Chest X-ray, PA view. Patient: 26 years old, sex M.
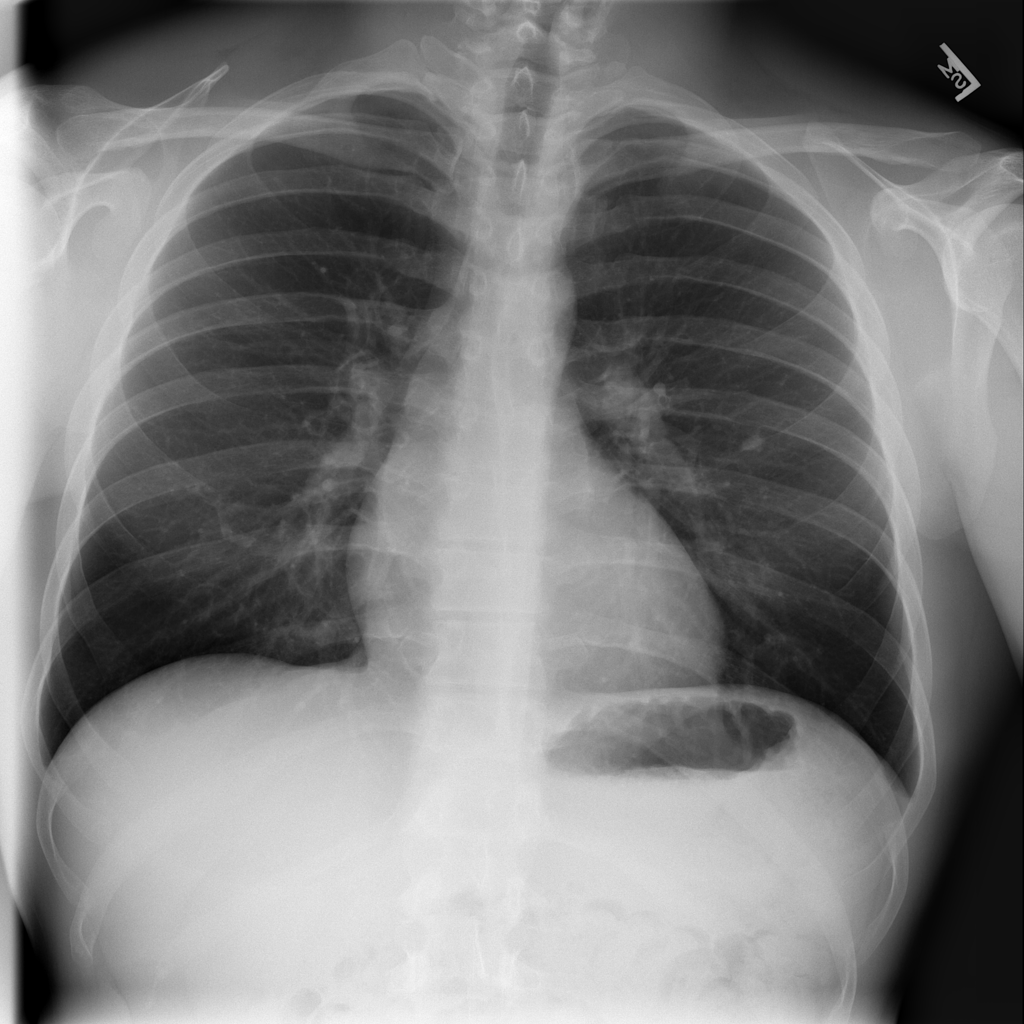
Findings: Mass, Nodule